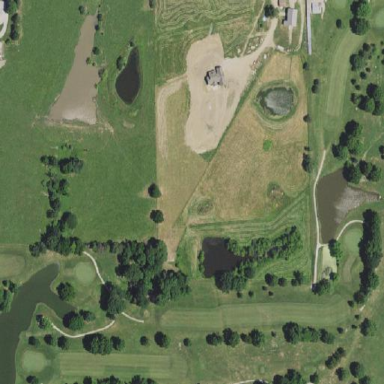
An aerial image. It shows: Golf course.